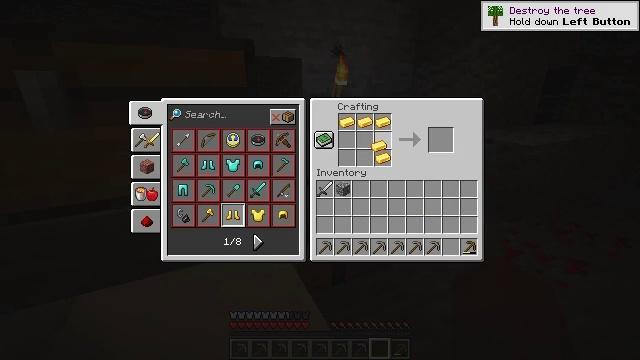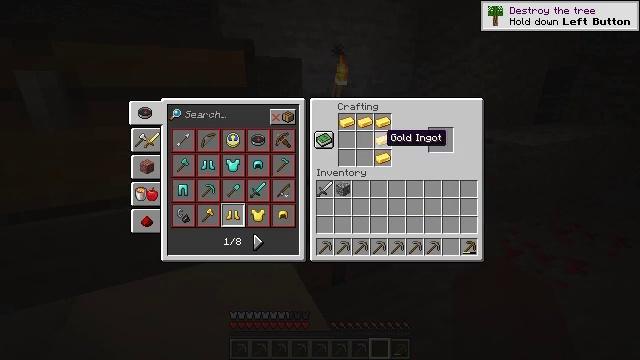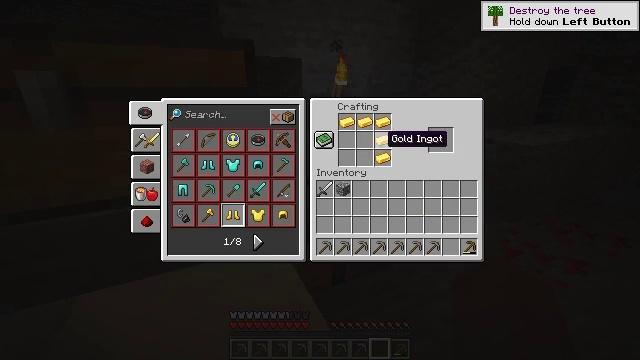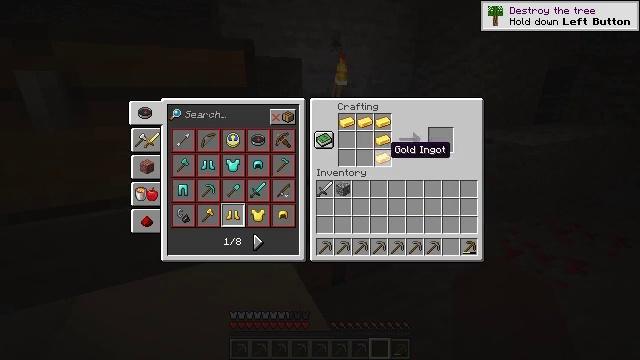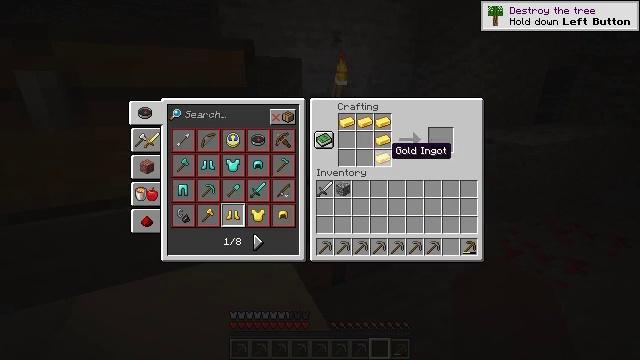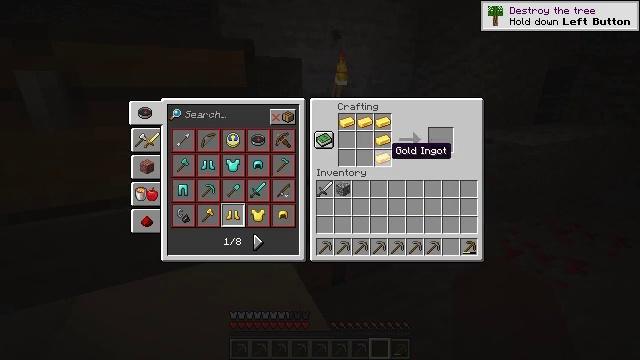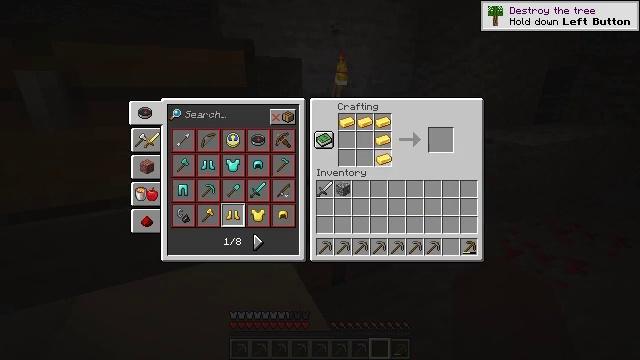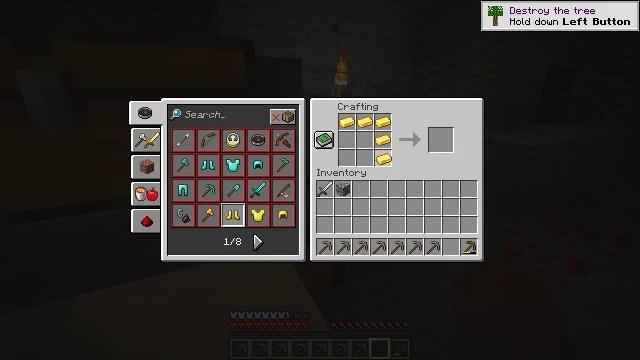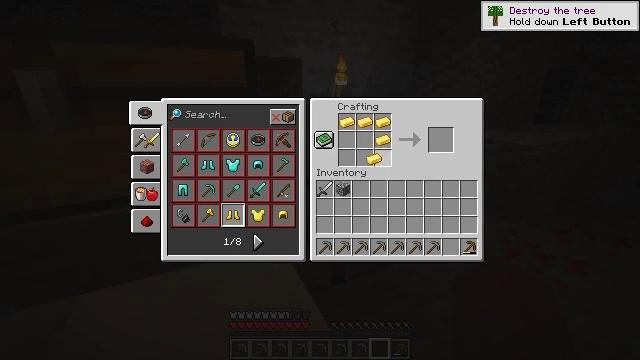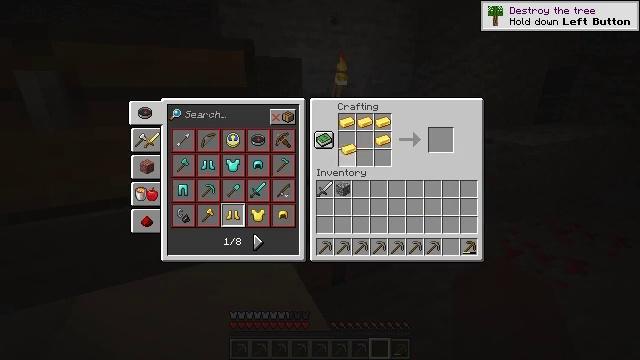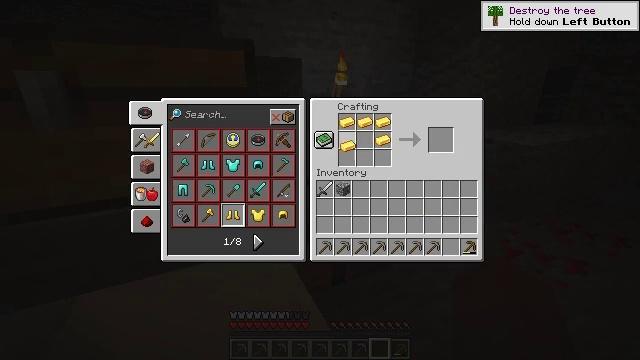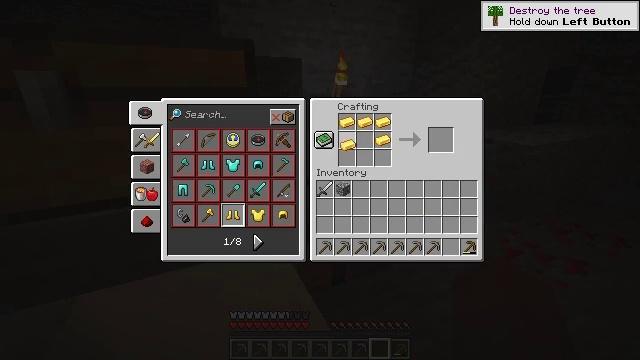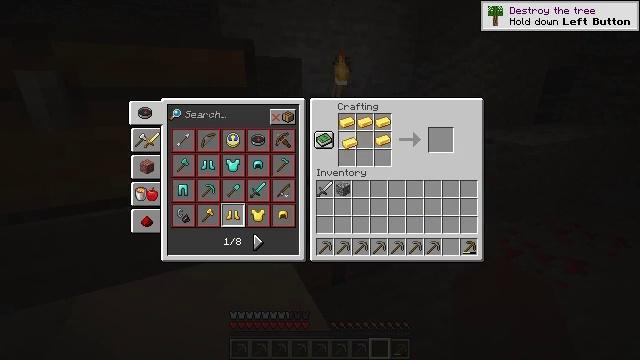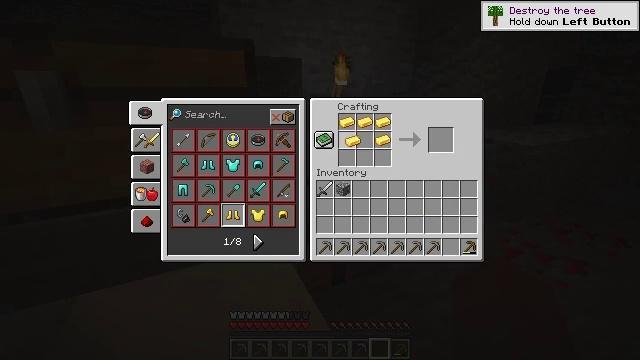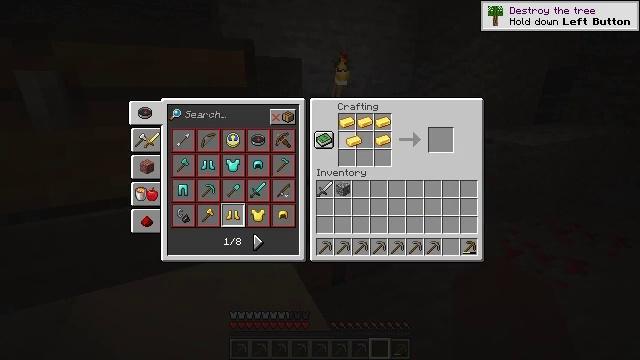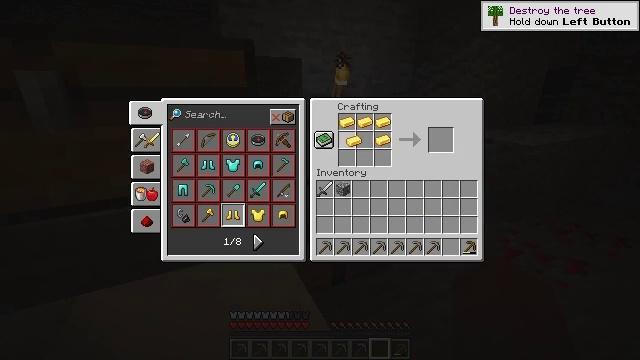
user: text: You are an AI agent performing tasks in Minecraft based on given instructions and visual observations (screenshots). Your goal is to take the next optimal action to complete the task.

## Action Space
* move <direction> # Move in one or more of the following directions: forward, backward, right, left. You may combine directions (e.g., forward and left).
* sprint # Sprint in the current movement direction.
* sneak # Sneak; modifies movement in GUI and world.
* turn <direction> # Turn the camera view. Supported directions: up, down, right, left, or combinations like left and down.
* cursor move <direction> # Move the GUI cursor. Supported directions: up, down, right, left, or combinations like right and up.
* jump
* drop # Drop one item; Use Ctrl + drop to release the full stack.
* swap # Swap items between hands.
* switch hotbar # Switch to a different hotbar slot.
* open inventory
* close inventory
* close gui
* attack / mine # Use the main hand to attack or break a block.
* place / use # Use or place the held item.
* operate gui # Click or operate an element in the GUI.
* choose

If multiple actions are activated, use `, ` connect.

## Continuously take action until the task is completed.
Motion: motion action
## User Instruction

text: Craft a helmet using gold ingots.
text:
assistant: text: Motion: no_op
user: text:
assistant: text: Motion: no_op
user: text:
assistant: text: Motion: turn down
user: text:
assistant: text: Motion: no_op
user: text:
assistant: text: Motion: no_op
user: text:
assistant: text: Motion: attack / mine
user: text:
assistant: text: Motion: attack / mine
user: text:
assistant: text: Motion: turn left, attack / mine
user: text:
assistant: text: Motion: turn left and up
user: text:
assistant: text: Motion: no_op
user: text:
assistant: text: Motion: no_op
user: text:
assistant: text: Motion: no_op
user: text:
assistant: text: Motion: no_op
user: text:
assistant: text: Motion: no_op
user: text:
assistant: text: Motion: attack / mine
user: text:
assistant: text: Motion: attack / mine
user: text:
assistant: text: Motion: attack / mine
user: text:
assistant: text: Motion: no_op
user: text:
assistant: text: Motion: no_op
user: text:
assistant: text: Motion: no_op
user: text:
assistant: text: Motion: no_op
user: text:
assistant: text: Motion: no_op
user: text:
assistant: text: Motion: no_op
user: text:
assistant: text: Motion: turn right
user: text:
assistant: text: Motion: turn right and down
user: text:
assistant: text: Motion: sneak, turn right
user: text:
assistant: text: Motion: sneak
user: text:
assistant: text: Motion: sneak
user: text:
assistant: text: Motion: sneak
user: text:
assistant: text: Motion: sneak